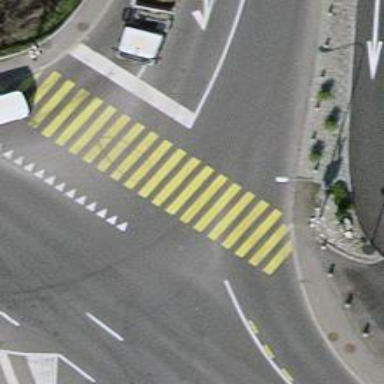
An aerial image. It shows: Traffic signals at road crossing.